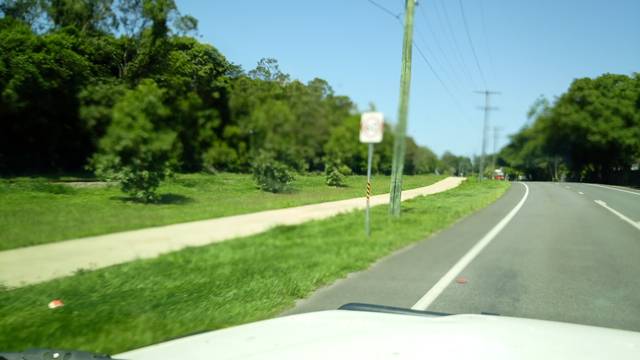
Region: Australia
Coordinates: -16.876, 145.725